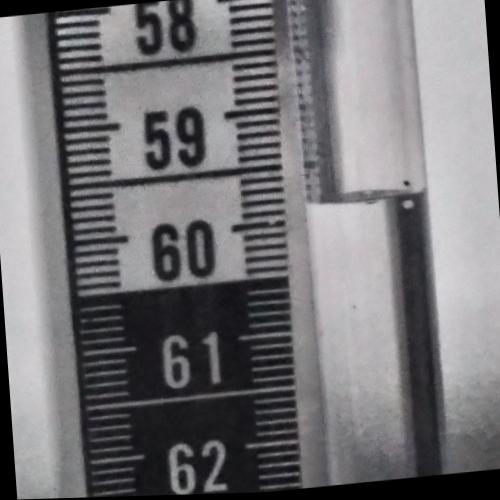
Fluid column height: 59.9 cm